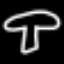
Label: mushroom